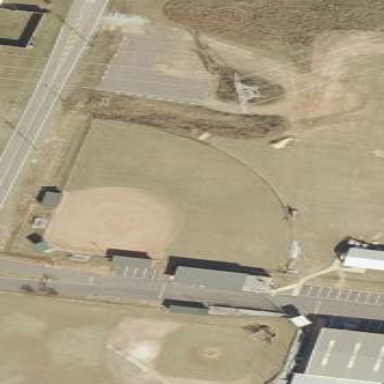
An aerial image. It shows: Softball pitch for leisure and sport activities.